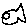
Label: fish